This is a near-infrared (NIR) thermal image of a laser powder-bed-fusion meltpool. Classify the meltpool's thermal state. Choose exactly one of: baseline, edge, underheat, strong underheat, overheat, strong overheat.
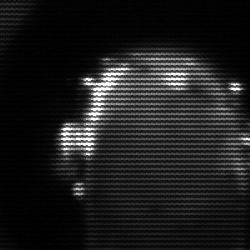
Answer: baseline